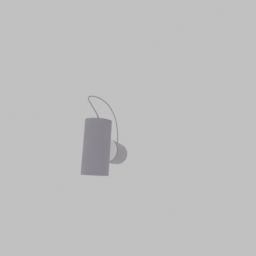
Label: lighting